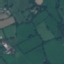
Label: Pasture